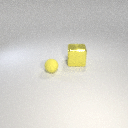
large yellow metal cube to the right of small yellow rubber sphere